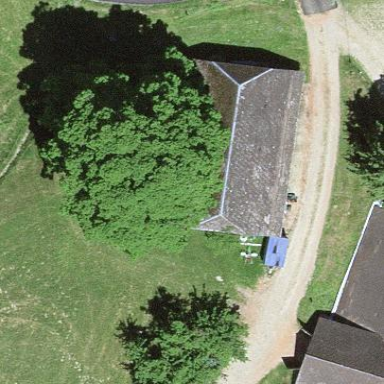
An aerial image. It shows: Barn.